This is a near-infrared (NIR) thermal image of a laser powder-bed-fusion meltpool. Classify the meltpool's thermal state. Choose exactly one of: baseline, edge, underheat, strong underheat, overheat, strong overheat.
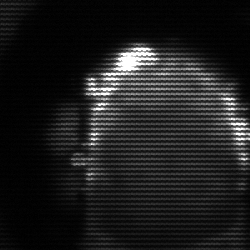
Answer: baseline